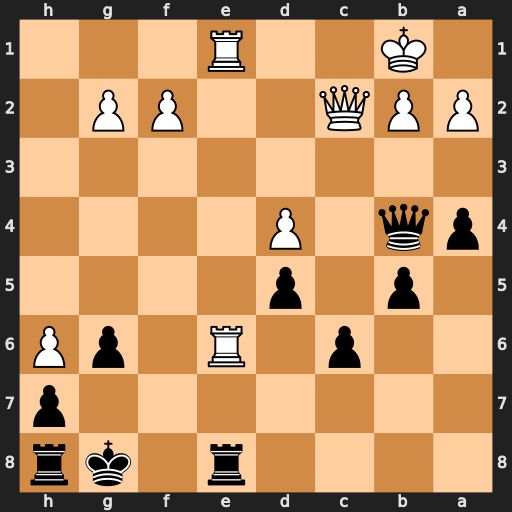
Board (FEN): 4r1kr/7p/2p1R1pP/1p1p4/pq1P4/8/PPQ2PP1/1K2R3
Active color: b
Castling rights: -
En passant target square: -
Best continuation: Qxe1+ Rxe1 Rxe1+ Qc1 Rxc1+